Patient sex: M
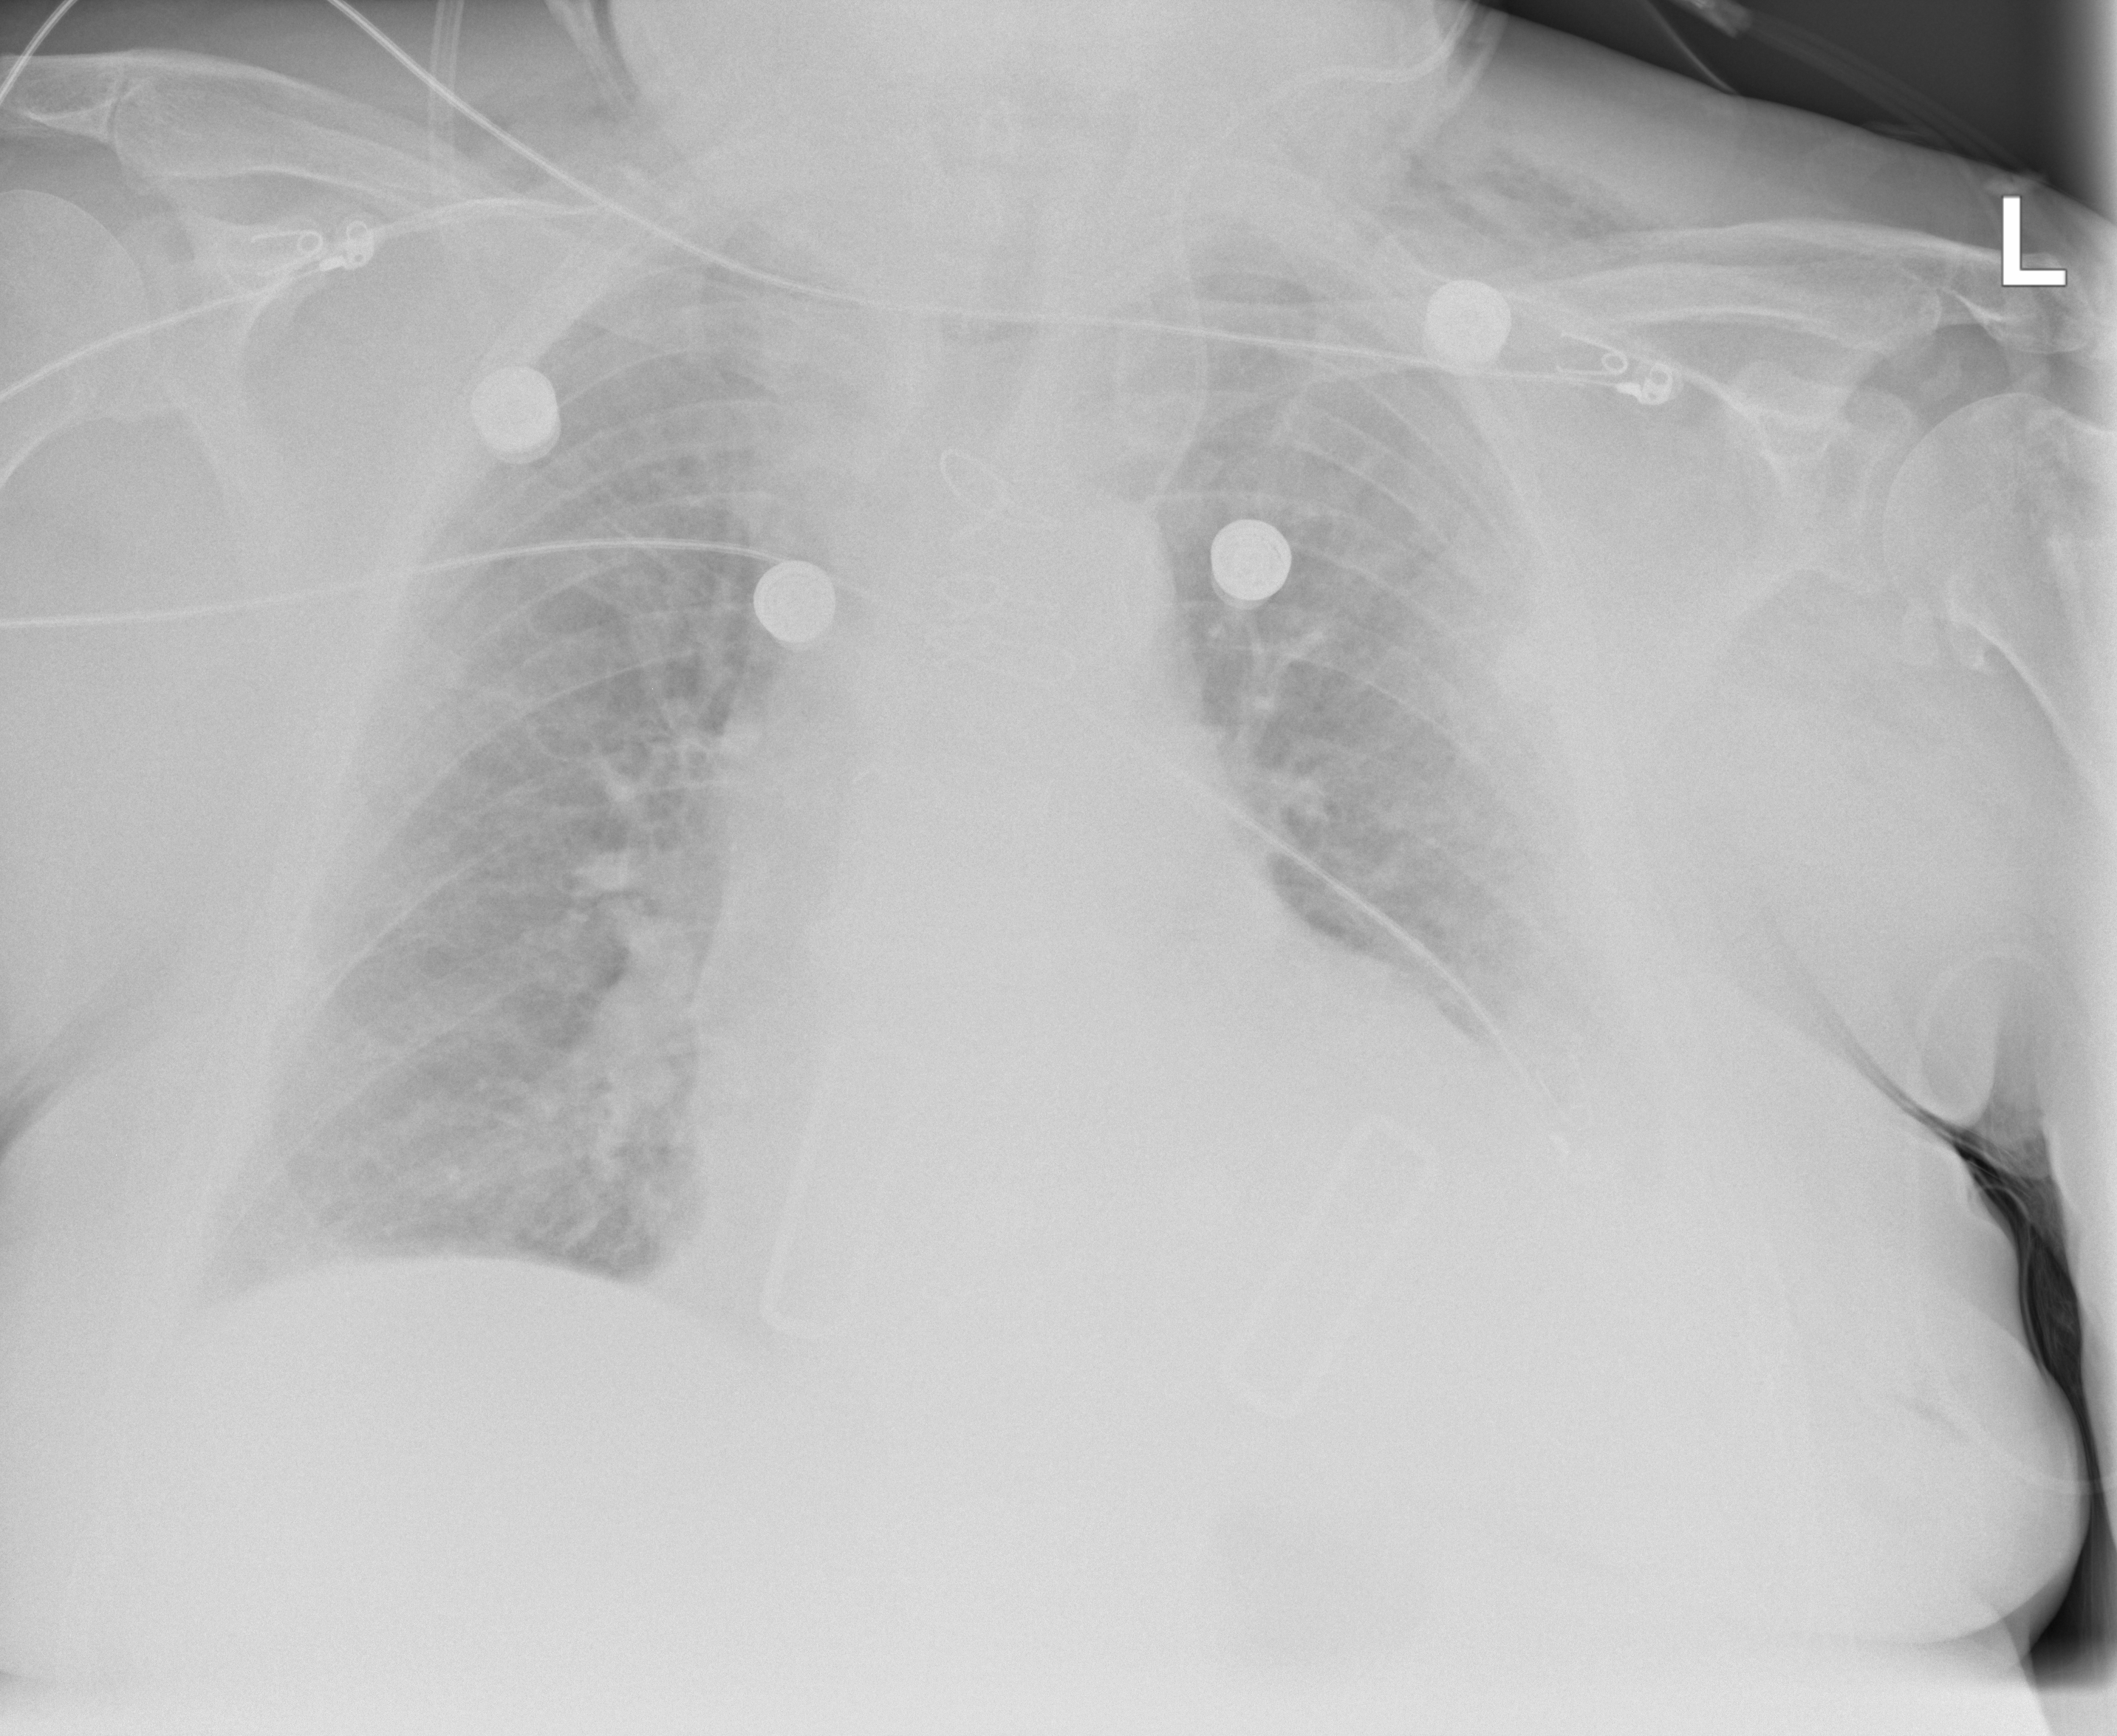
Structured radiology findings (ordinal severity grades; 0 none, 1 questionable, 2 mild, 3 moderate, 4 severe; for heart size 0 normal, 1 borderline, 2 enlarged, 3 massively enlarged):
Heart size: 2
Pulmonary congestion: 2
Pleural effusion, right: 2
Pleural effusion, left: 2
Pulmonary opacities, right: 2
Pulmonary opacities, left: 2
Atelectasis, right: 2
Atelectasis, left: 2